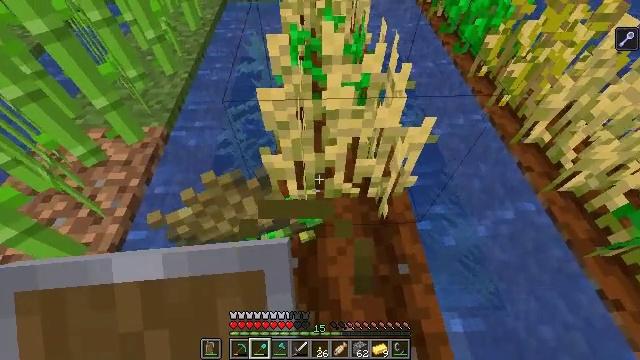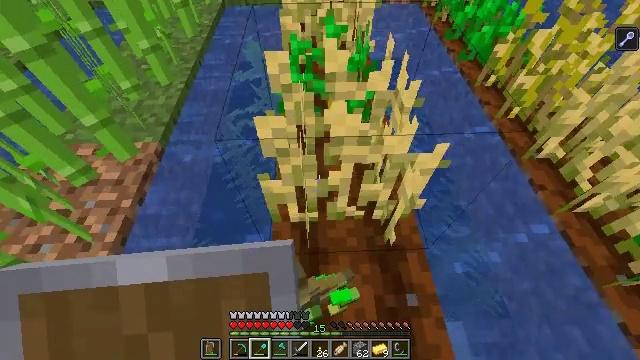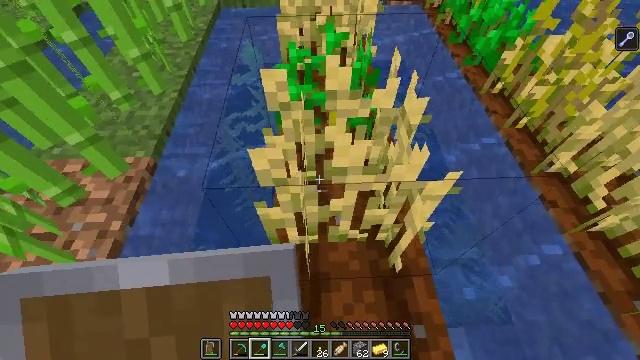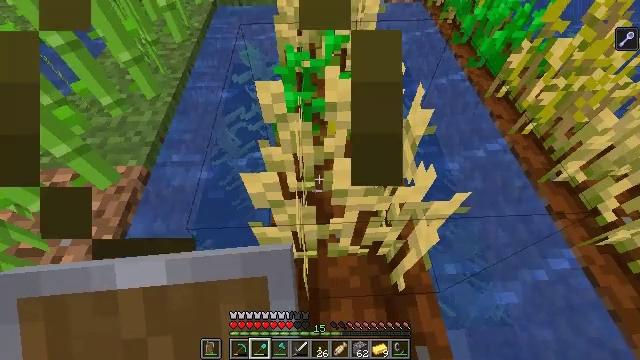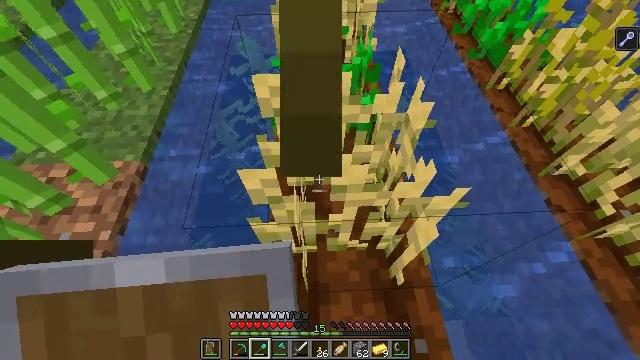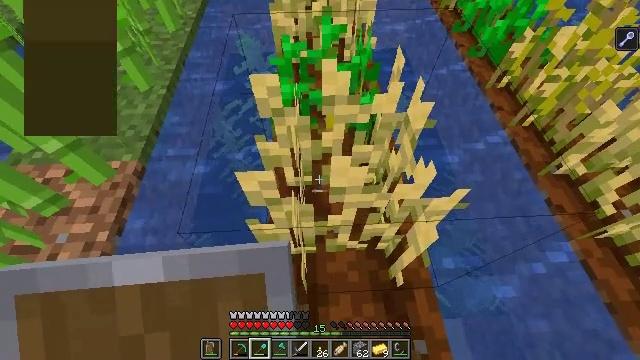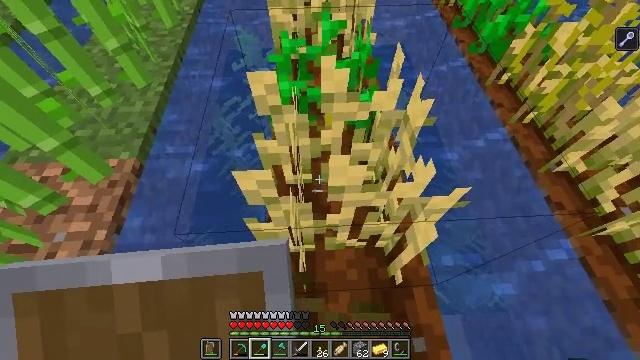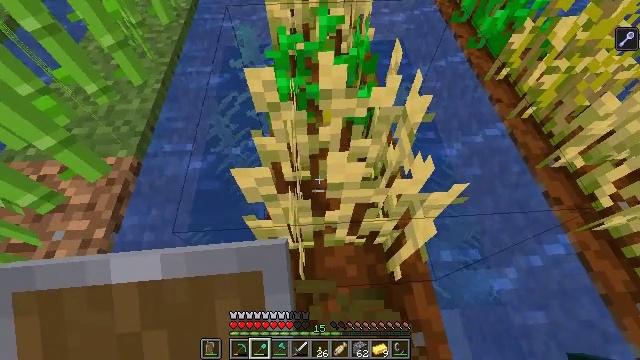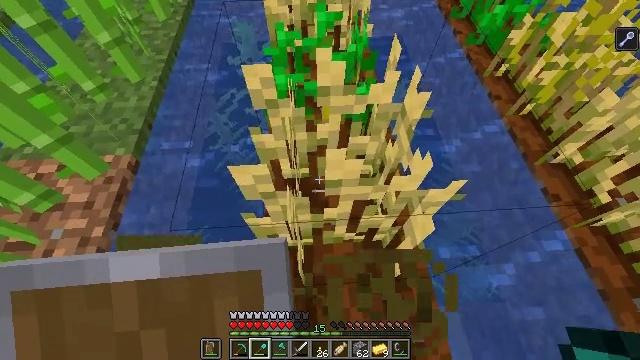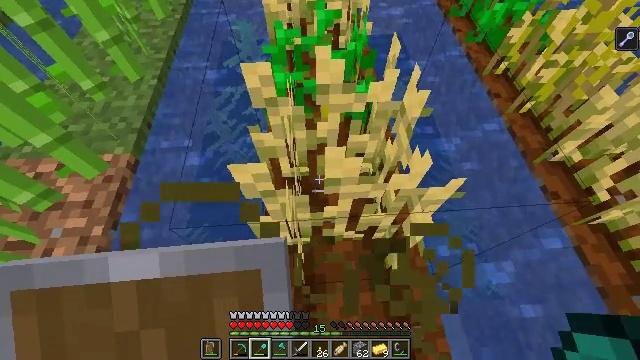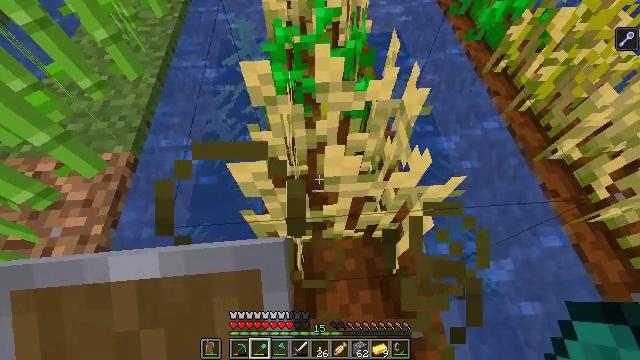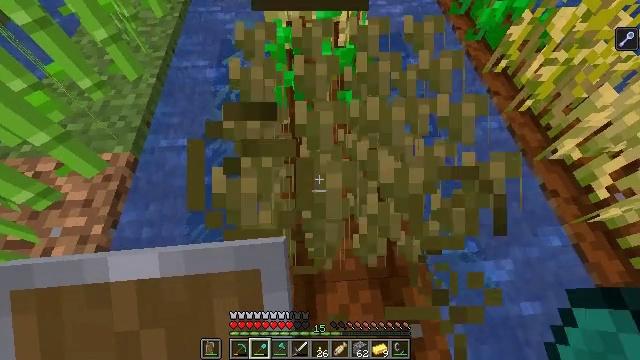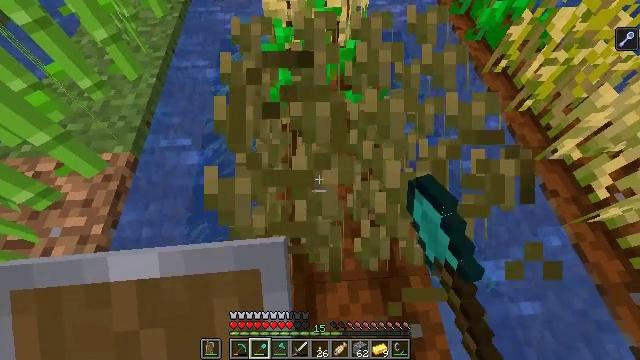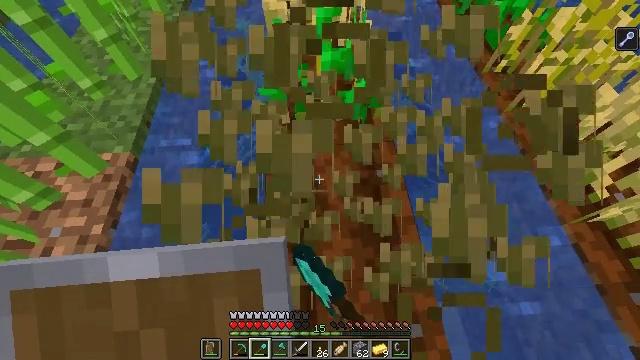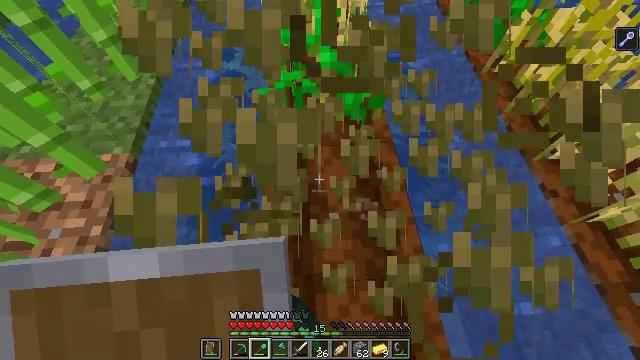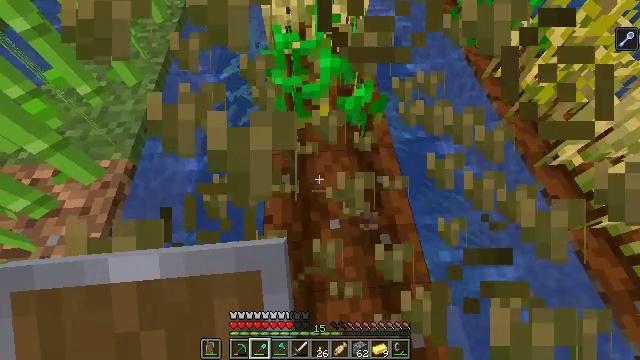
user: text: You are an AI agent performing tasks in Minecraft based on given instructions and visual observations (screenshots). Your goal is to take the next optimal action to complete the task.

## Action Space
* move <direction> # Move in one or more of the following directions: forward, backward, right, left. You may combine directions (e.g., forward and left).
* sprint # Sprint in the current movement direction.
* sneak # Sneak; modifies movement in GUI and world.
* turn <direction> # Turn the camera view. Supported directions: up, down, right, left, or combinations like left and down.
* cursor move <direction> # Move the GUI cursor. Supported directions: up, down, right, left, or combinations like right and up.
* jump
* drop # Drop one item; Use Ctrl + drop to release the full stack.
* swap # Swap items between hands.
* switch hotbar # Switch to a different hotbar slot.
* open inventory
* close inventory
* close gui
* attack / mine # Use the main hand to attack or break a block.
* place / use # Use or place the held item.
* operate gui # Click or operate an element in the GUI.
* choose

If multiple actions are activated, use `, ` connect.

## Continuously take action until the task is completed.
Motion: motion action
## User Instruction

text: Break the mature wheat plants.
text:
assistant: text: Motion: move forward
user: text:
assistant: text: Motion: no_op
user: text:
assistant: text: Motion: no_op
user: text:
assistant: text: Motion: turn down
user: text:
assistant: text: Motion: no_op
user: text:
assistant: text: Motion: no_op
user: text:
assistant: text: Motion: no_op
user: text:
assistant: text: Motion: no_op
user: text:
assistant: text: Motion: no_op
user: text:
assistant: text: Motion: no_op
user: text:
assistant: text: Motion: attack / mine
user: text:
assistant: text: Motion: attack / mine
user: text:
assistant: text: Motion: no_op
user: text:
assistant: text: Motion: no_op
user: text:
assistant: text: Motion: move forward
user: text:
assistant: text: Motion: move forward
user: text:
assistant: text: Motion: move forward, turn left and up
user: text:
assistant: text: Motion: move forward, turn left and up
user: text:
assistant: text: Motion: move forward, turn left and up
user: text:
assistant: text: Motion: turn up
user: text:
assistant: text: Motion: turn up
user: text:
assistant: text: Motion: no_op
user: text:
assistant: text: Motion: no_op
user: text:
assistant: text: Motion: turn down
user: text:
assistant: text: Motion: no_op
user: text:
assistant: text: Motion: no_op
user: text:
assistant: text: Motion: no_op
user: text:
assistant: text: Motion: move forward
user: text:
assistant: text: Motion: move forward, turn down
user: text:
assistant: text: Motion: move forward, turn down